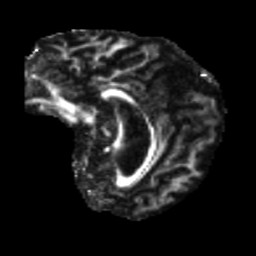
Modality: FA
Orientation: sagittal
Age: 68
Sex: male
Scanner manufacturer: siemens
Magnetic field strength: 3 T
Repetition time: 5.25 s
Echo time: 0.08 s